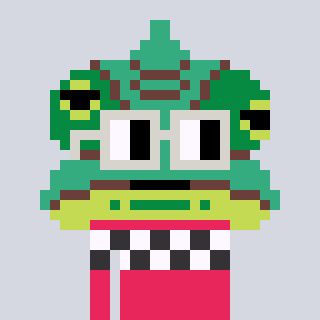
a pixel art character with square light gray glasses, a chameleon-shaped head and a redpinkish-colored body on a cool background